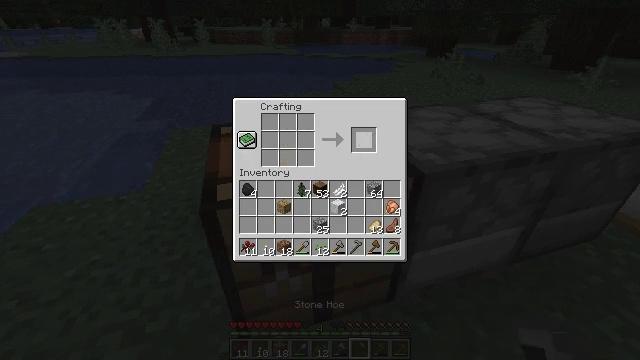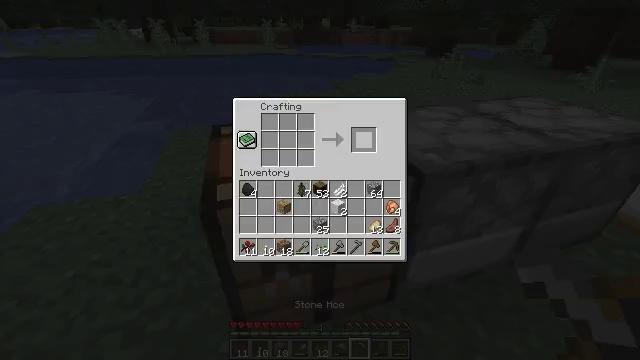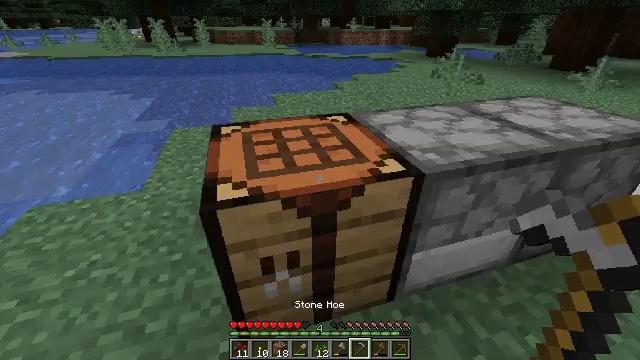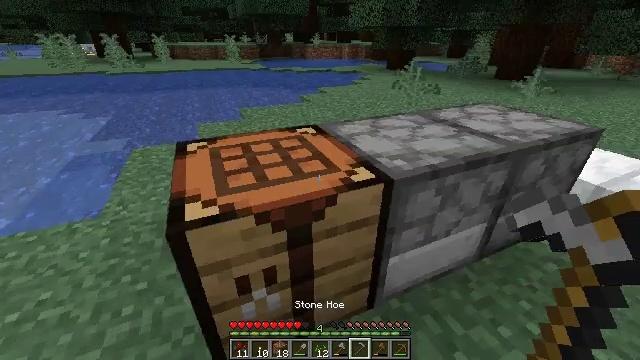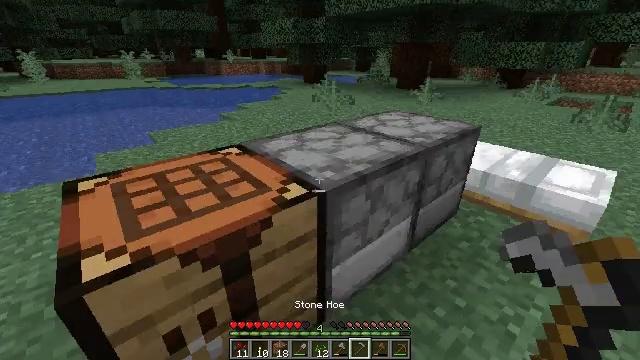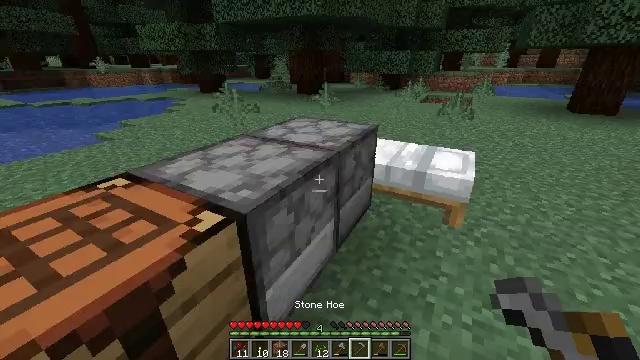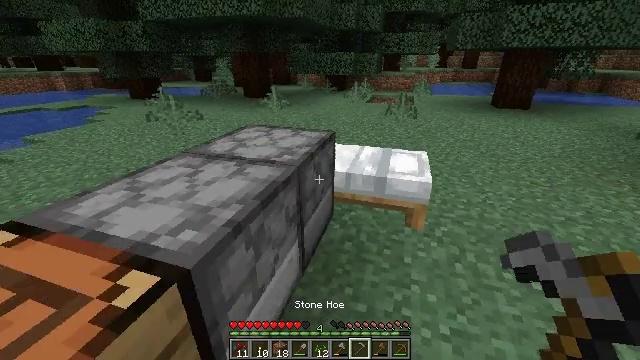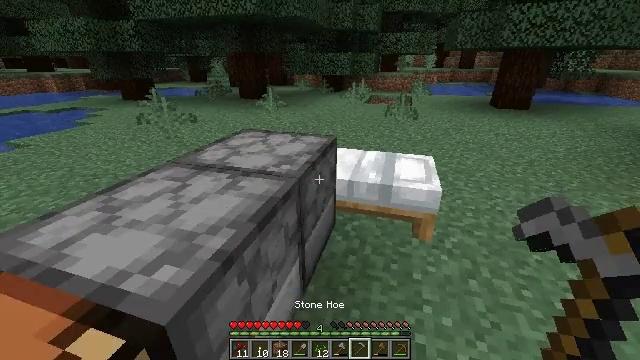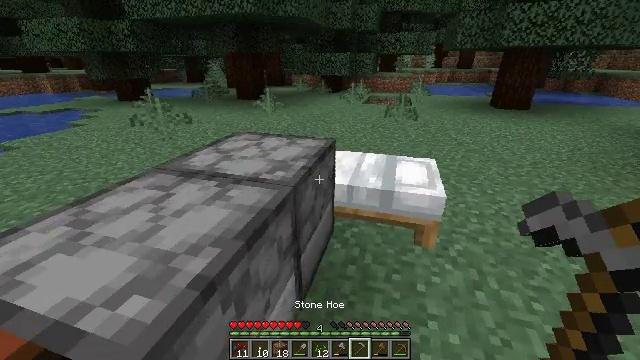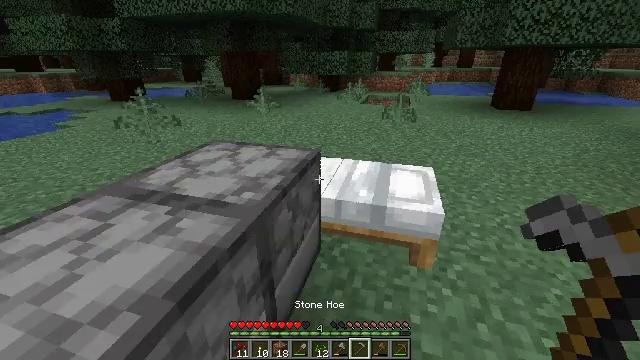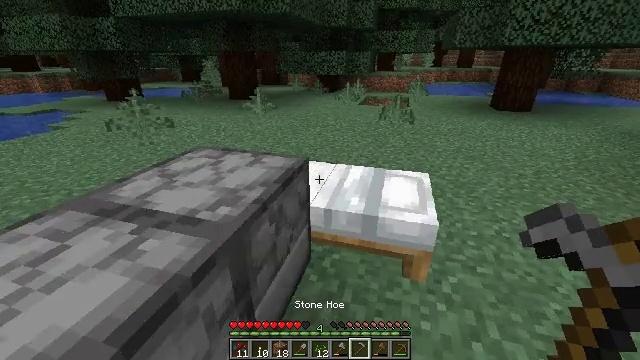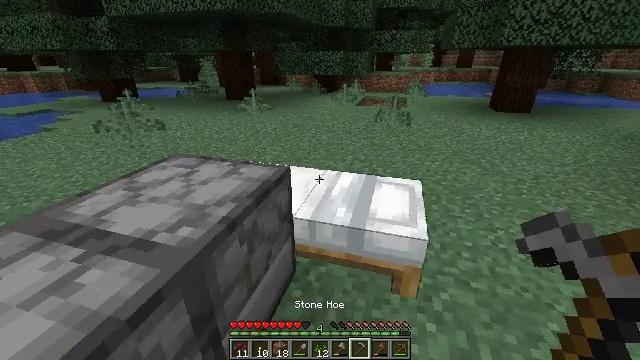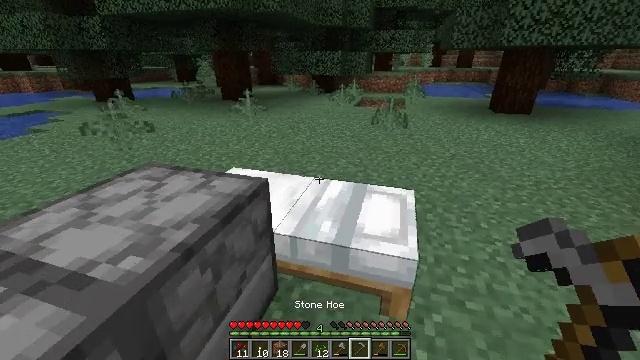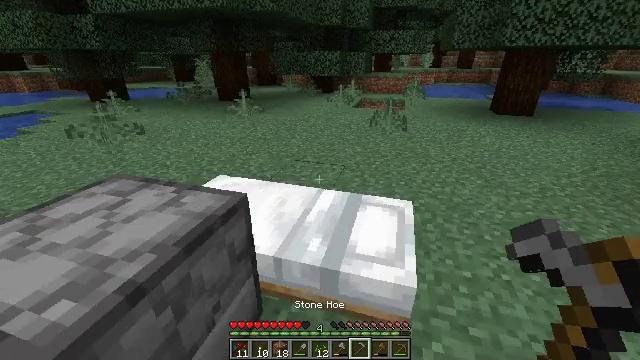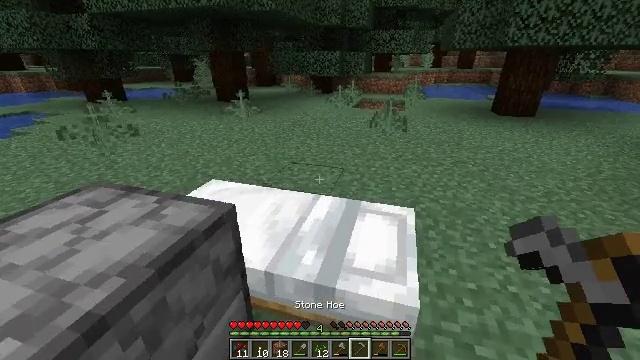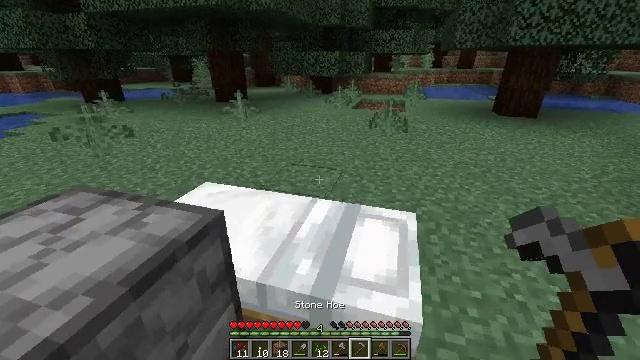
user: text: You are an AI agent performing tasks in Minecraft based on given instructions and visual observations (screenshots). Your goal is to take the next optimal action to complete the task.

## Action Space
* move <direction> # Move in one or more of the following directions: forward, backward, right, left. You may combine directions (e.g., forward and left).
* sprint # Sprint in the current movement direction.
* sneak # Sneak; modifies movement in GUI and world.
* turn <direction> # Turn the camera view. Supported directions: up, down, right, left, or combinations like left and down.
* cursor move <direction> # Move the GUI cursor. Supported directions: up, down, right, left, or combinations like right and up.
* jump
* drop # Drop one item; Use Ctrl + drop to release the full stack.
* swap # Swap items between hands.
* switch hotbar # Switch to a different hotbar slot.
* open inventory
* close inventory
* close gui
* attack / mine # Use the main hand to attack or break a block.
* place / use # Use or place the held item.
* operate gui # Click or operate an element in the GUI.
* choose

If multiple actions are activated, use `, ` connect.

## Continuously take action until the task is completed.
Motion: motion action
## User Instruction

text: Mine fern in the forest.
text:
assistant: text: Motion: sneak, open gui
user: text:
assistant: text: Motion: no_op
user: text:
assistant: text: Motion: turn right and up, close gui
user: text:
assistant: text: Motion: move forward, turn right and up, open inventory
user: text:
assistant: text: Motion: move forward, turn right and up
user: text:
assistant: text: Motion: move forward, turn right
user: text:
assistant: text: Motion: move forward
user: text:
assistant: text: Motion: move forward and move right
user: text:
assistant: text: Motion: move forward and move right
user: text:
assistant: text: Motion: move forward and move right
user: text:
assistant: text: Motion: move forward and move right
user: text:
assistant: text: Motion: move forward
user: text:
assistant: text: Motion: move forward
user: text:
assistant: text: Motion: no_op
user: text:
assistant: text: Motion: no_op
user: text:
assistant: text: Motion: move forward, turn left and down
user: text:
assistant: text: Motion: move forward, turn left and down
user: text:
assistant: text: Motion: turn left and up
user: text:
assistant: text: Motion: move forward, turn left and up
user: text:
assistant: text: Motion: move forward, turn up
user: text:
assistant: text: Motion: move forward, turn left and up
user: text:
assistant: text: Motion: move forward and move right, turn left and up
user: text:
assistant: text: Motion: move forward and move right, turn left and up
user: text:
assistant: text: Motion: move forward and move right, turn left and up
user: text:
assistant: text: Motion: move forward and move right, turn left and up
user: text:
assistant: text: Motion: move forward and move right
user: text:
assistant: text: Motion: move forward and move right
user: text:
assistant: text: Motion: move forward and move right
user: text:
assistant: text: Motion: move forward and move right, turn left
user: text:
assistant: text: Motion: move forward and move right, turn left